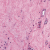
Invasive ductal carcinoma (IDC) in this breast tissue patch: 0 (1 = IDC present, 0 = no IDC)